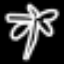
Label: palm tree